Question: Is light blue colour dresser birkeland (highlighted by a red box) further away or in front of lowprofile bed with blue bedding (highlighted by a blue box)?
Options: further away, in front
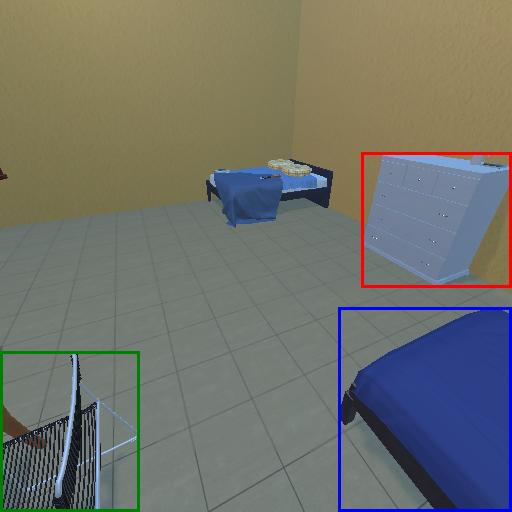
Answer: further away